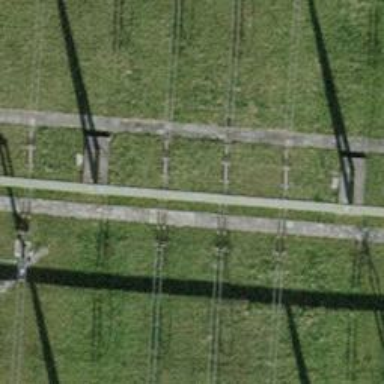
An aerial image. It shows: Power line carrying busbar.